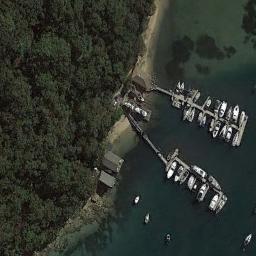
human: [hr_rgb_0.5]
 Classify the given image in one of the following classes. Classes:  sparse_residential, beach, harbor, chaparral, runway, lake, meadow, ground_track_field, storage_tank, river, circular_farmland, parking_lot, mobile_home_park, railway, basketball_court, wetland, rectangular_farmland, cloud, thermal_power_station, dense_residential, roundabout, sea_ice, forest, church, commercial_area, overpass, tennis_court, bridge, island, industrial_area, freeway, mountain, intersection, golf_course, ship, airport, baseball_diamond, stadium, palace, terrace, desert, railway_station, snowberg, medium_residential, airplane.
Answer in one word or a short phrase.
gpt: harbor